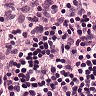
Metastatic tissue present: no